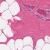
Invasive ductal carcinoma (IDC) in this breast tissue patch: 0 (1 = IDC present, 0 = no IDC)